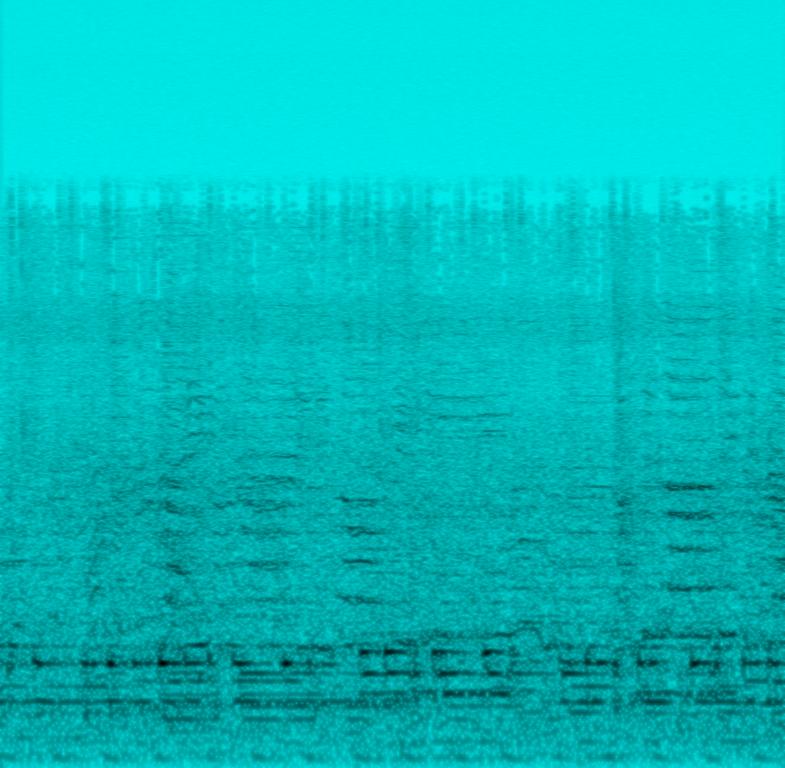
Several ukuleles are playing the same strumming melody together with an acoustic guitar. Someone is playing a shaker slightly offbeat along to male and female voices singing. In the background you can hear noises of a public space. This song may be playing at a school presentation.